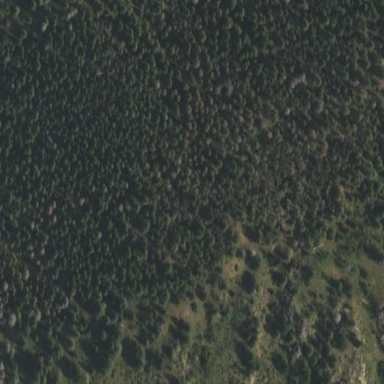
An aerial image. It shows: Mixed forest with different types of trees.